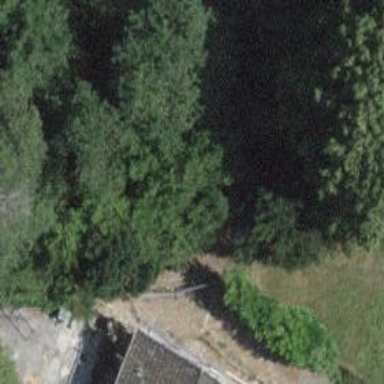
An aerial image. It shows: Path with woodchips surface.